高一 · 代数
016 春-鼓楼区期中）如图, 给出了一个程序框图, 其作用是输入 $x$ 的值, 输出相应的 $y$ 的值,

（I）请指出该程序框图所使用的逻辑结构;

(II) 若视 $x$ 为自变量, $y$ 为函数值, 试写出函数 $y=f(x)$ 的解析式;

(III) 若要使输入的 $x$ 的值与输出的 $y$ 的值相等, 则输入 $x$ 的值的集合为多少?

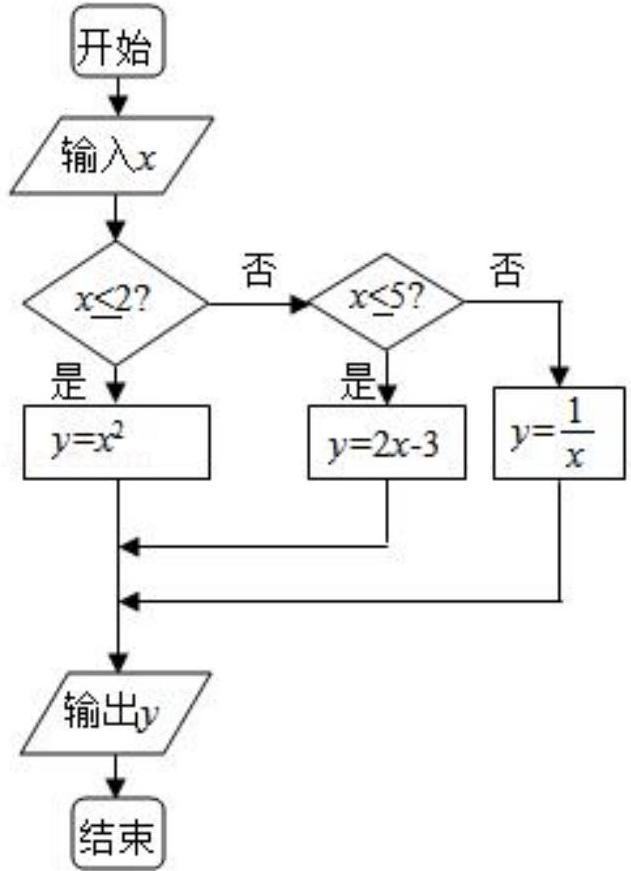
答案: 解: (I) 程序框图所使用的逻辑结构是条件结构和顺序结构; （2 分）

(II) 解析式为: $f(x)=\left\{\begin{array}{l}x^{2}(x \leq 2) \\ 2 x-3(2<x \leq 5) \ldots(7 \text { 分 }) \\ \frac{1}{x}(x>5)\end{array}\right.$

（III）依题意得 $\left\{\begin{array}{l}x \leq 2 \\ x^{2}=x\end{array}\right.$, 或 $\left\{\begin{array}{l}2<x \leq 5 \\ 2 x-3=x\end{array}\right.$, 或 $\left\{\begin{array}{l}x>5 \\ \frac{1}{x}=x\end{array}\right.$, 解得 $x=0$, 或 $x=1$, 或 $x=3$

故所求的集合为 $\{0,1,3\}$. “ (13 分)